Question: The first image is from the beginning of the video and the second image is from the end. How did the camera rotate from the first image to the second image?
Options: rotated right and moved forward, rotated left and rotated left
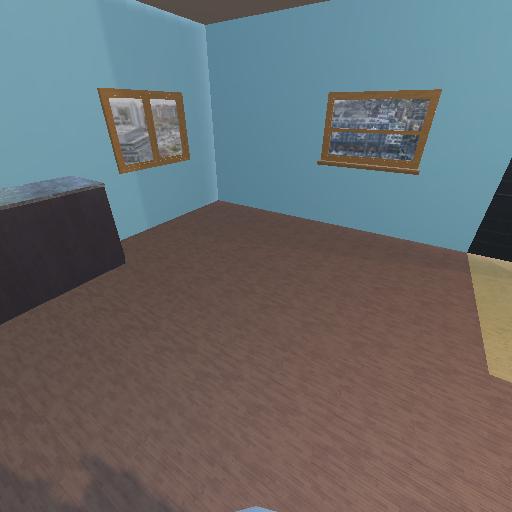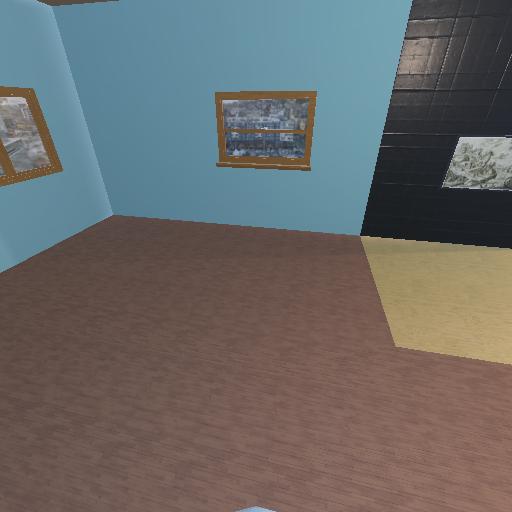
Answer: rotated right and moved forward